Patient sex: M
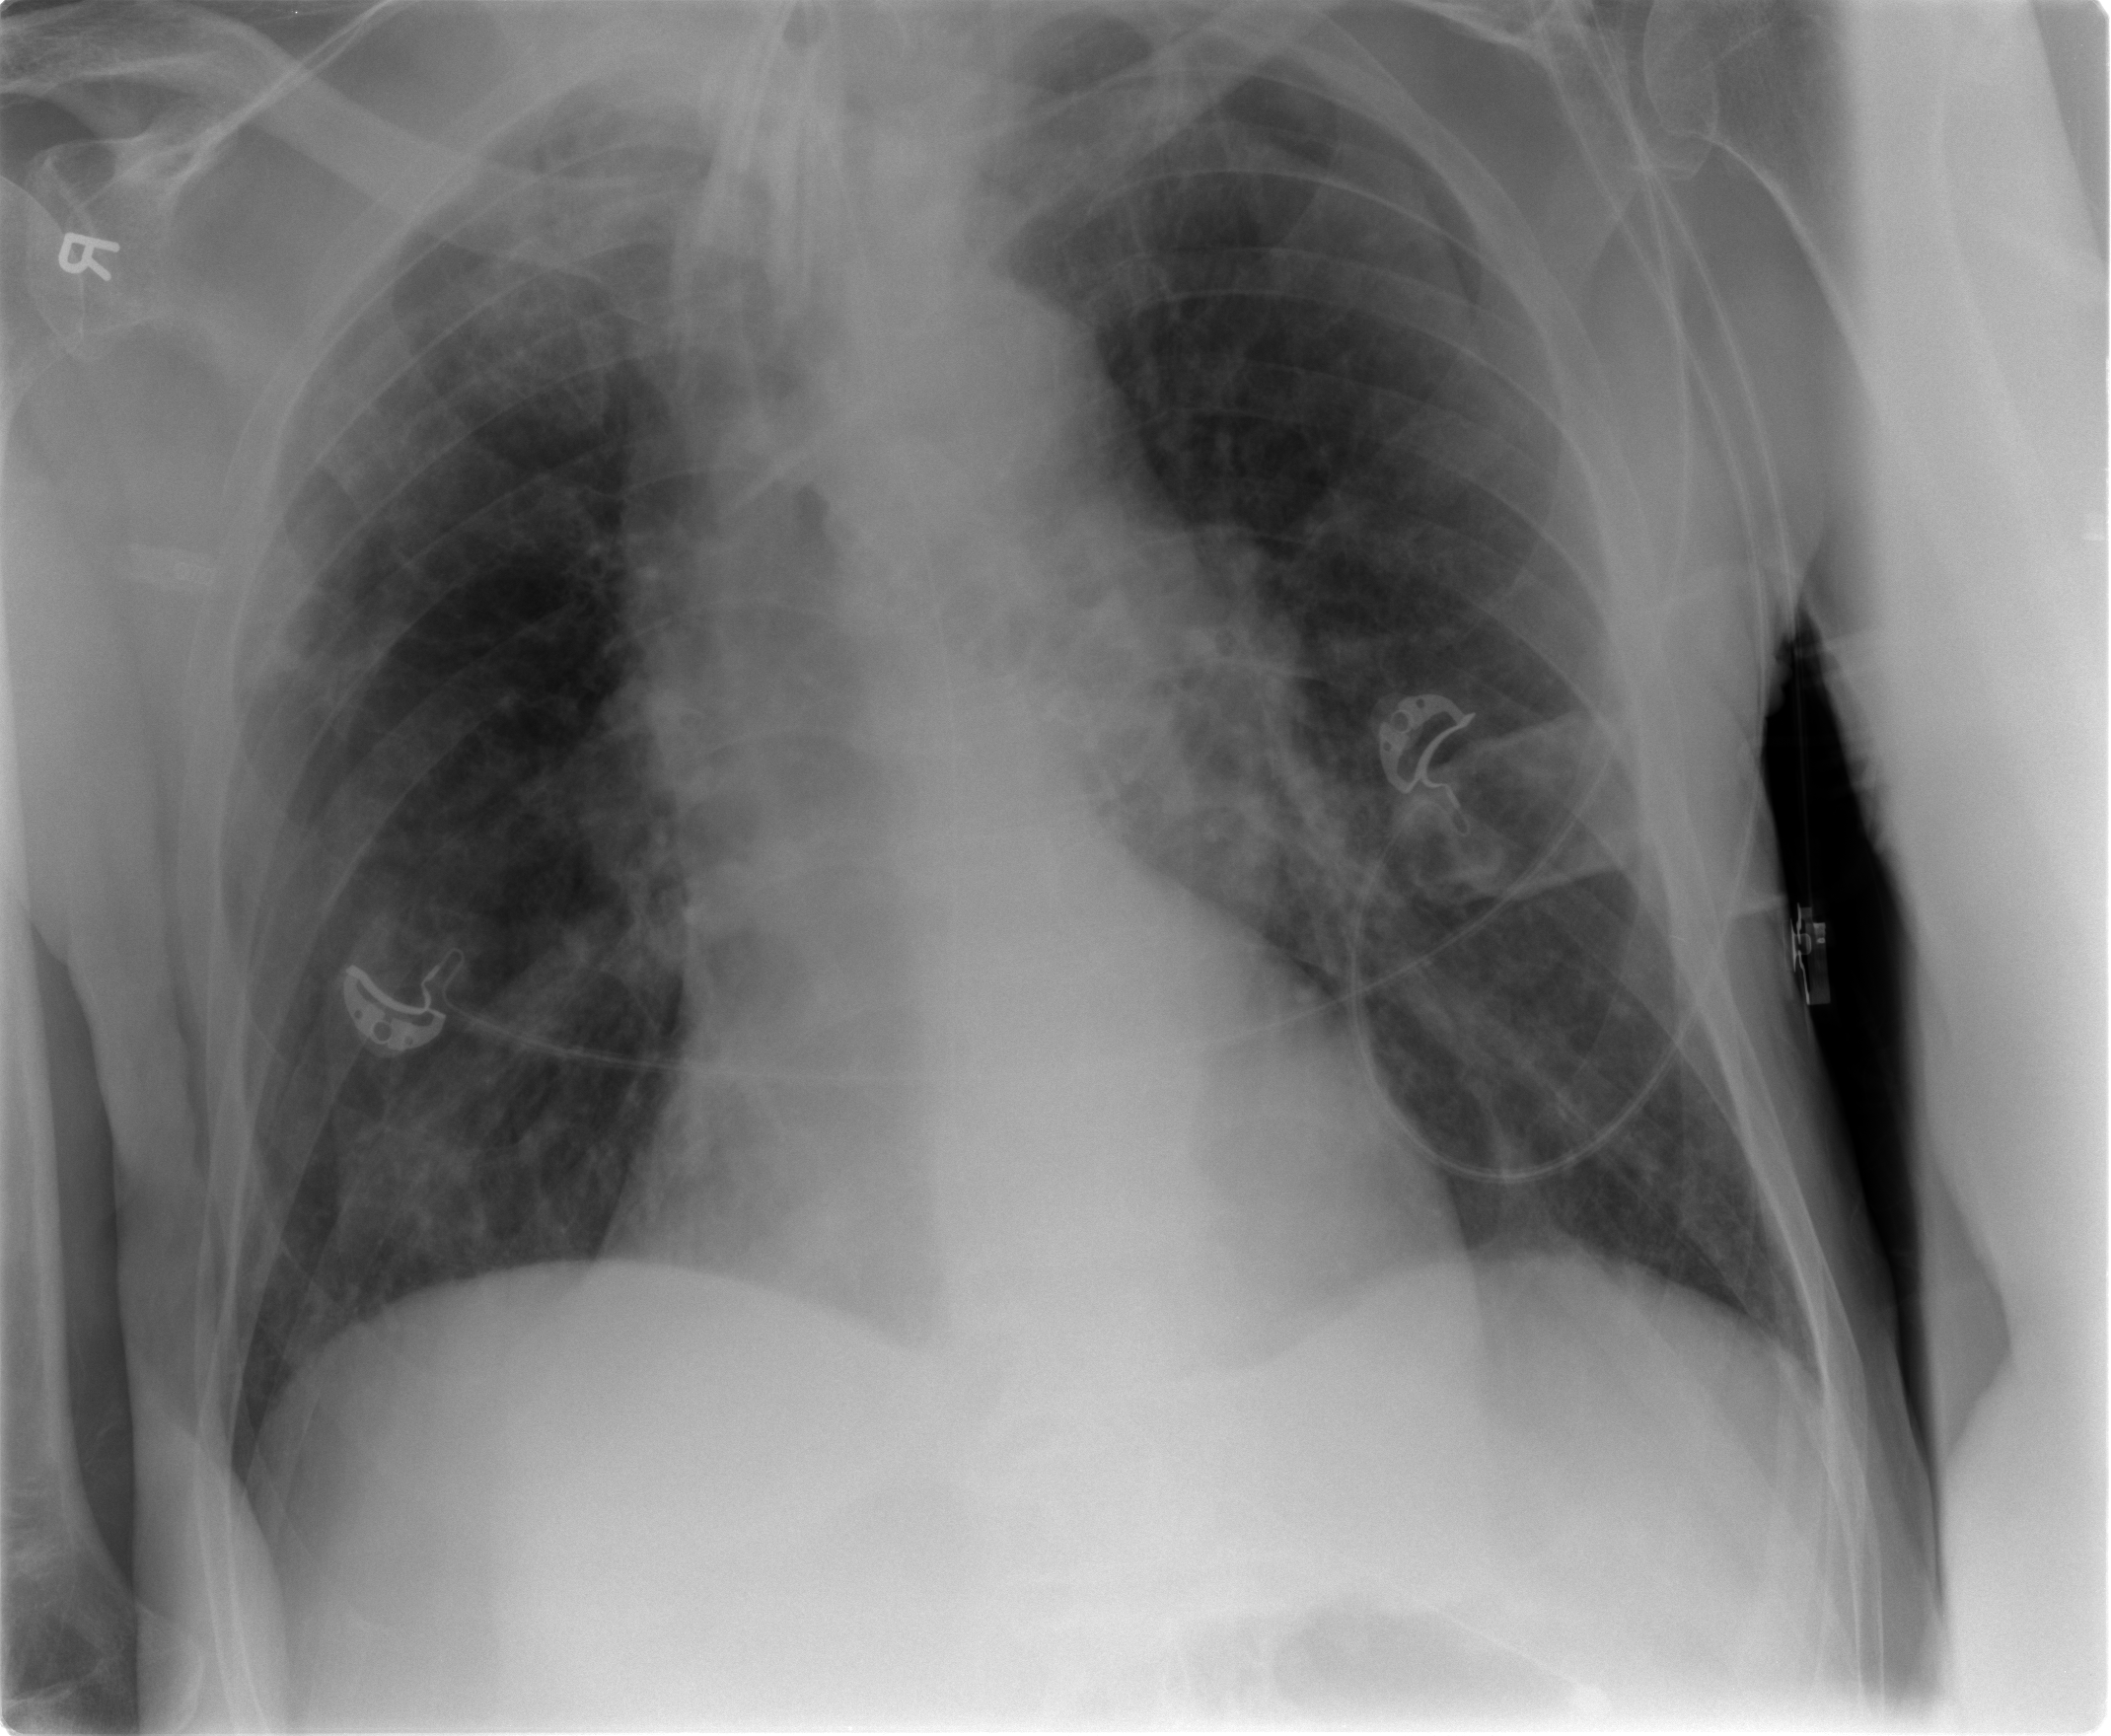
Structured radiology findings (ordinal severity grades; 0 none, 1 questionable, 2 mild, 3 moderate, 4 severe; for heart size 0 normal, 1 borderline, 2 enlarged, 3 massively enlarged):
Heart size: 1
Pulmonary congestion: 0
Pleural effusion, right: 0
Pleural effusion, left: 1
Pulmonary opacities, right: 0
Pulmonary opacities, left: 2
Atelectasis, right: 0
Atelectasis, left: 2